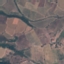
Label: PermanentCrop